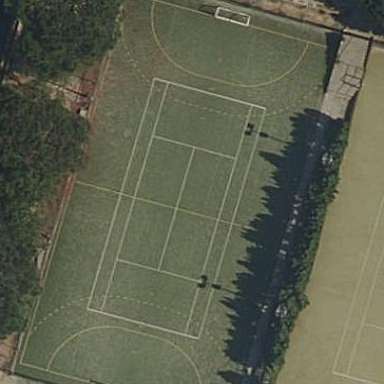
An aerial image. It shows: Tennis court in leisure pitch.